Current action and preconditions to check: trajectory_clear

Your task: For each precondition in the list above, predict whether it will hold at this action.

Consider the current scene as observed from the mobile robot's camera, and analyze the predicted future states of all dynamic agents (e.g., people, animals, vehicles, or any moving entities) within the NEXT SECOND.

IMPORTANT: Only answer "very likely" if you are absolutely certain—based on strong, clear evidence—that a dynamic agent will violate the precondition in the predicted future state. Do NOT answer "very likely" for unlikely, ambiguous, or low-probability risks.

Ask yourself for each precondition: Is there a high probability, with clear and convincing evidence, that the predicted future states of any dynamic agent will interfere with the predicted future state of the currently executing action within the NEXT SECOND, causing that precondition to fail?

Assess the risk level based on these predictions. Use "likely" or "very likely" if motions create a clear risk of interference.

Use "neutral" or "improbable" if agents are nearby but their predicted paths are clearly diverging or non-conflicting.

Failure Risk Categories: "very improbable", "improbable", "neutral", "likely", "very likely"

Answer Format: Output ONLY the probability_of_failure value from these categories: "very improbable", "improbable", "neutral", "likely", "very likely"

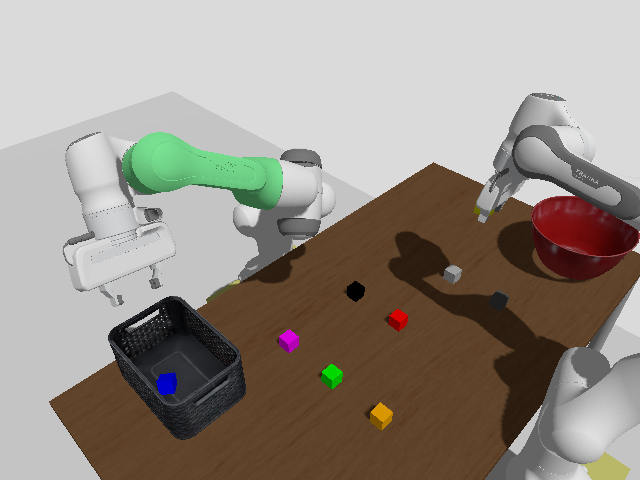

Answer: very improbable